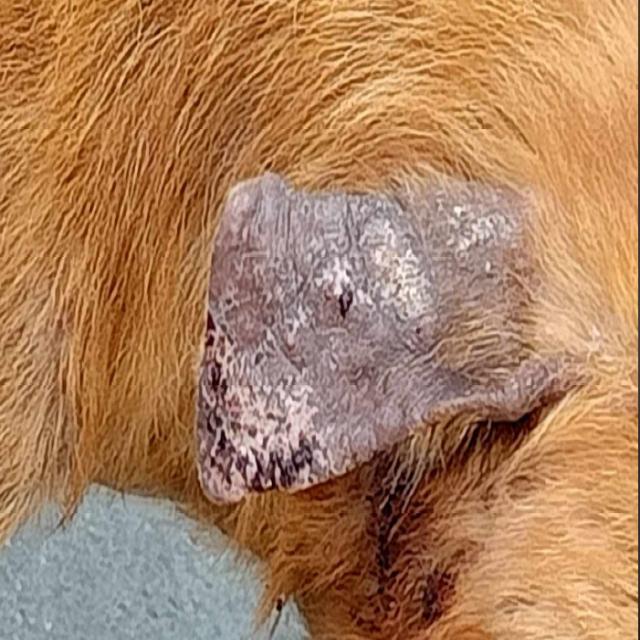
Canine demodicosis (Demodex mange) — caused by Demodex canis mites. Presents with alopecia, follicular papules, pustules, and comedones. Often localized on face and forelimbs.